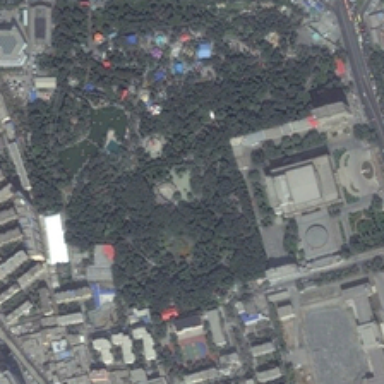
Some buildings are near a park with many green trees and a pond .